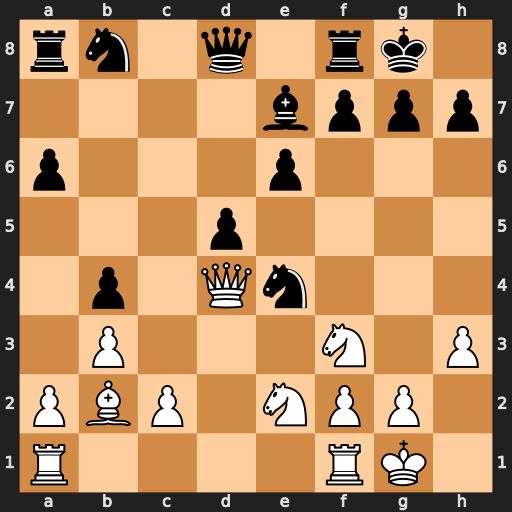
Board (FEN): rn1q1rk1/4bppp/p3p3/3p4/1p1Qn3/1P3N1P/PBP1NPP1/R4RK1
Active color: w
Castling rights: -
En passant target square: -
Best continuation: Qxg7#